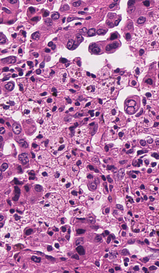
Tumor epithelial tissue: yes
Tumor-associated stroma tissue: yes
Normal tissue: no